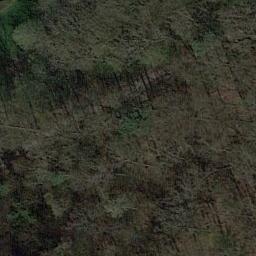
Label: forest